Question: I am working on JSF with Hibernate.I have a dataTable in which the values will be retrieved from Database using Hibernate(ORM),
I retrieving the values from different table and display it in 'dataTable',
from the JSF page dataTable ,from an button click, i am going to set 'dataTable' row values in 'pojo' class using '<f:setPropertyActionListener >'
so i will use the values for further use,
- if i retrieve the value from single DB table- When I retrieve the values from different table and display it in dataTable, the values are not setting in 'pojo' using '<f:setPropertyActionListener >'
It's showing following stack trace,

I don't know how to do,Any suggestion for this ?
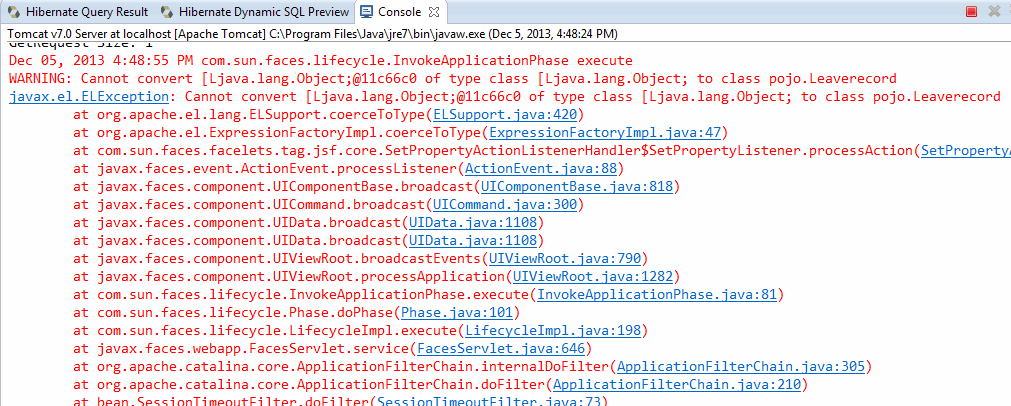
Answer: I got a solution that, we can do the saving the 'dataTable' values in 'pojo' using the Hibernate different types of mapping.
- 'one-to-many'
It interlinked with other tables so i can store the values from 'dataTable' to 'pojo' class.